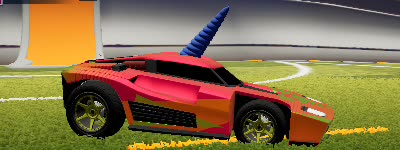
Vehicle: breakout